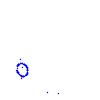
Particle: proton